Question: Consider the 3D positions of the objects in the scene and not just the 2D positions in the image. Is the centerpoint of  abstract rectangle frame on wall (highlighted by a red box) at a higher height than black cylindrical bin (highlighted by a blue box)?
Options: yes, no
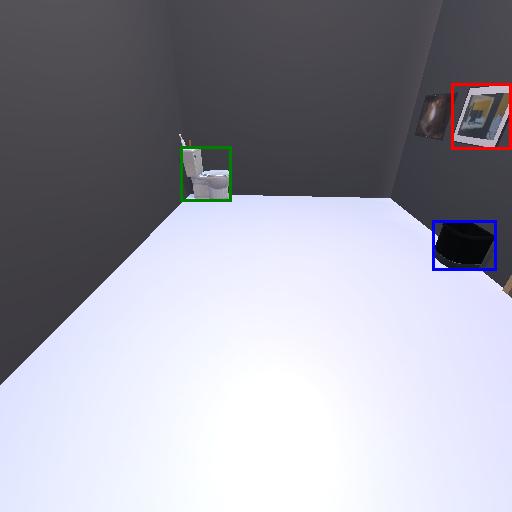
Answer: yes